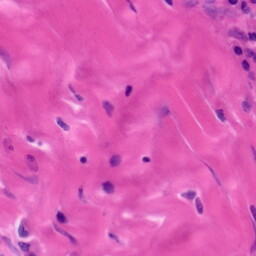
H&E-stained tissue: Tonsil